Aerial crown-view tile of a tropical tree (Barro Colorado Island, Panama), acquired 20250616:
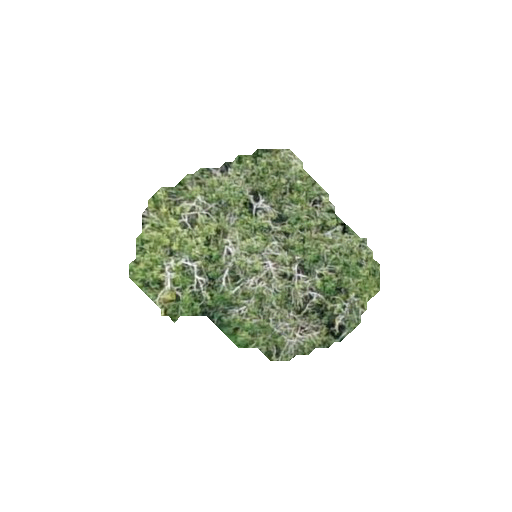
Species: Protium panamense
GBIF accepted scientific name: Protium panamense
Crown area: 51.617 m²